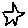
Label: star